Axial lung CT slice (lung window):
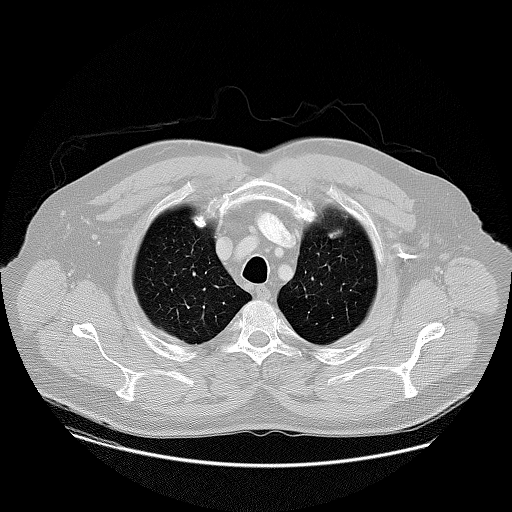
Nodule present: no